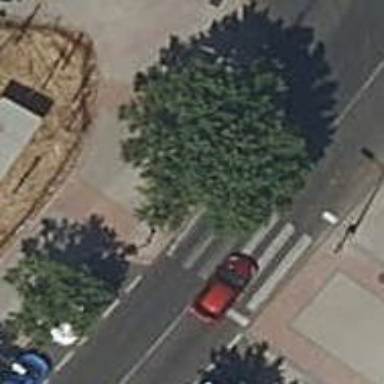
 there are traffic signals and zebra crossing."